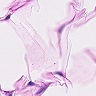
Metastatic tissue present: no